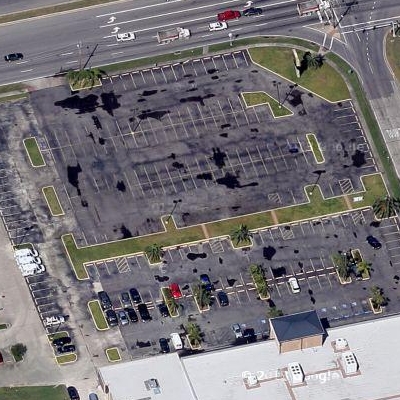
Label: Parking